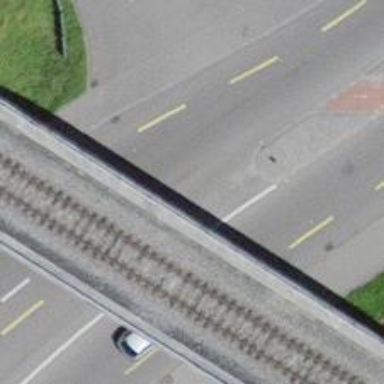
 and sidewalks on both sides. There is cycle lane on both sides of the road."